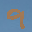
Label: 9